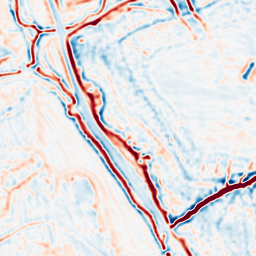
Category: multiscale
Decomposition family: log
Decomposition parameters: sigma: 2
Upsampling method: fft_zeropad
Upsampling parameters: scale: 8
Upsampling scale: 8